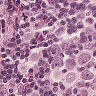
Metastatic tissue present: yes